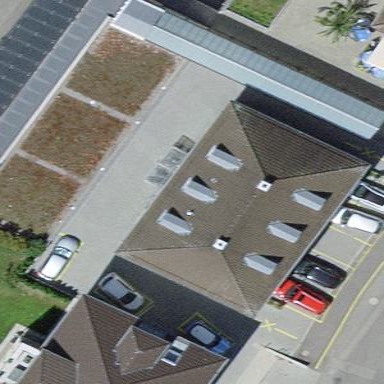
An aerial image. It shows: Supermarket building.